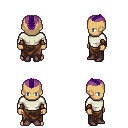
a pixel art fantasy rpg character, male body template, human, tanned skin, white long-sleeve shirt, robe skirt, purple short mohawk hairstyle, cloth bracers, maroon shoes, four views (front, back, left, right), 2x2 character sprite sheet, small pixel art, hard edges, no anti-aliasing